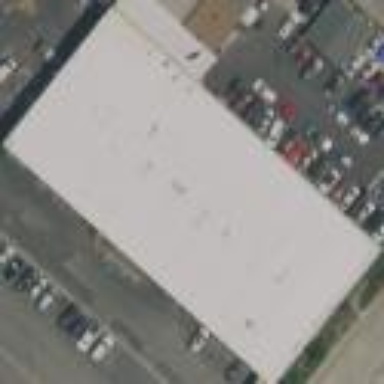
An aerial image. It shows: Industrial building.